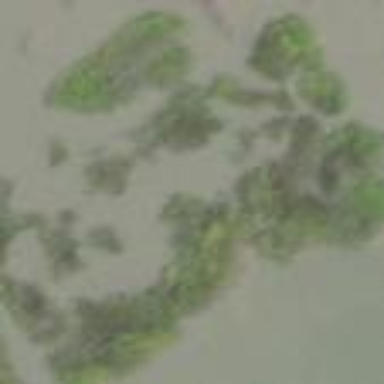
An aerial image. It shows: Tidal marsh wetland area.